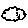
Label: cloud